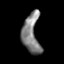
Tissue: lung
Cell type: Others
Senescence score: 0.2336
Nuclear area (px): 658
Mean DAPI intensity: 128.942